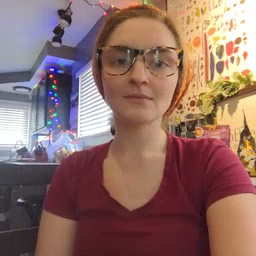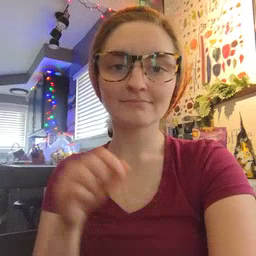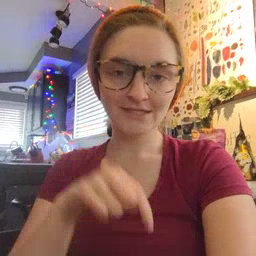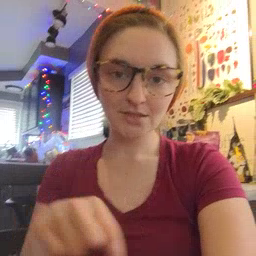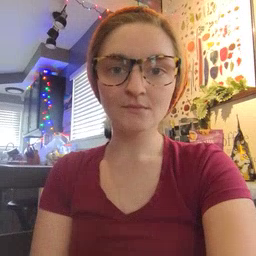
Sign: feet